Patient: sex M, age 67
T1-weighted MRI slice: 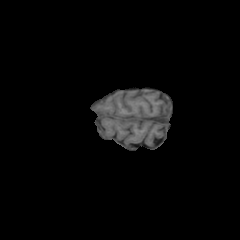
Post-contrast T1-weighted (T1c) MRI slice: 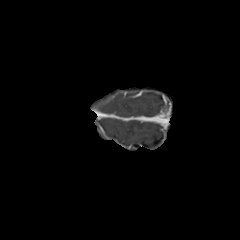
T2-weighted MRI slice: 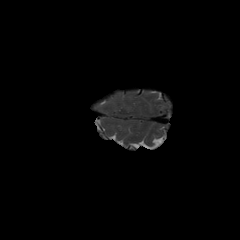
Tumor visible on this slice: no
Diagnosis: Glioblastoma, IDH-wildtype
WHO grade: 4